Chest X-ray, PA view. Patient: 35 years old, sex M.
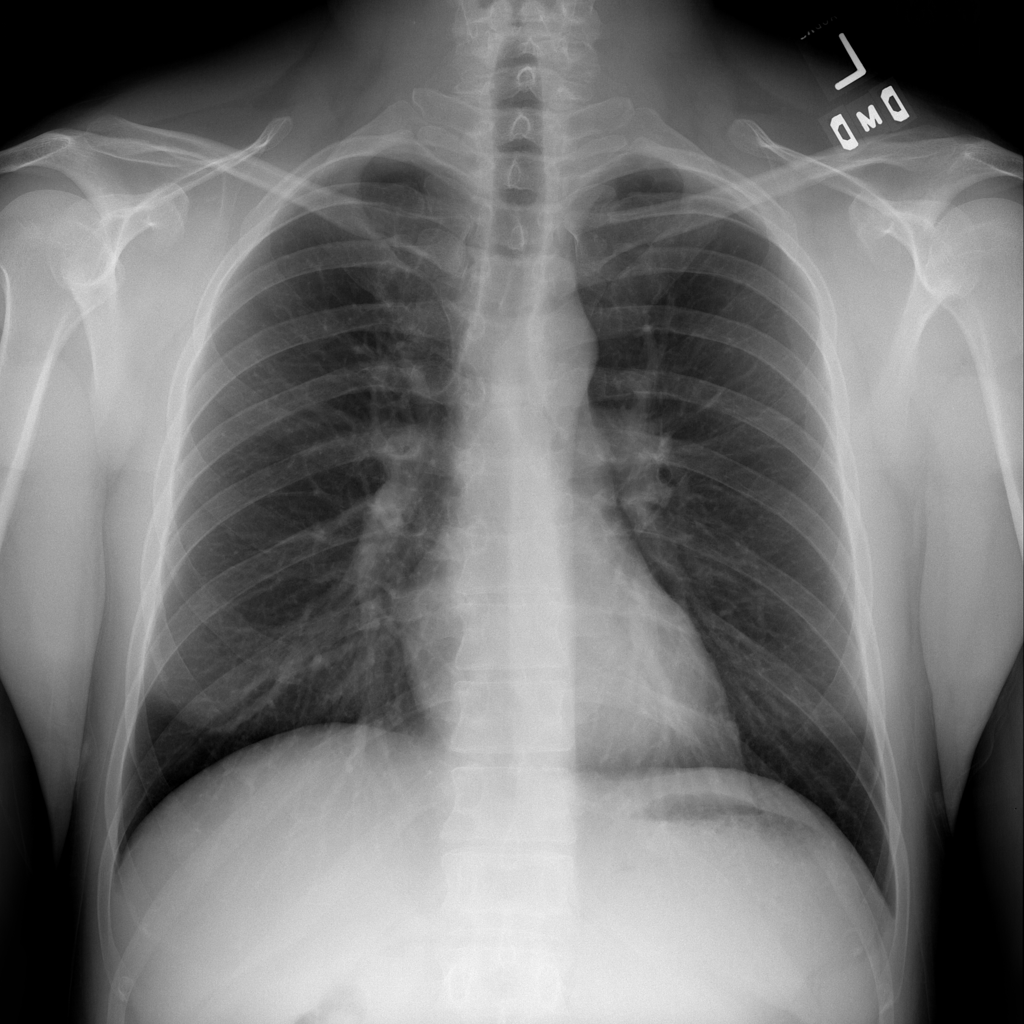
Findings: No Finding